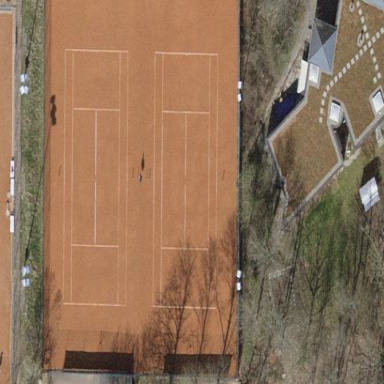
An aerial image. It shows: Clay tennis court in leisure land pitch.